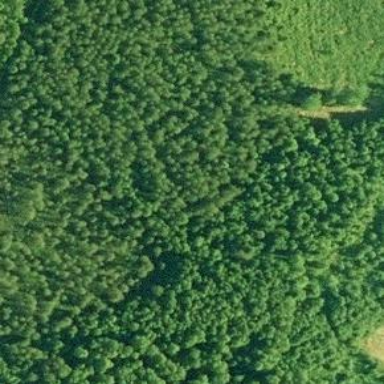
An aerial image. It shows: Forest with evergreen needle-leaved trees.